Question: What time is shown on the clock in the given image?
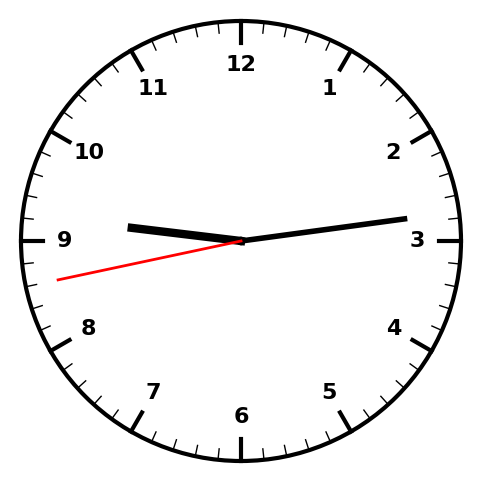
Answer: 09:13:43